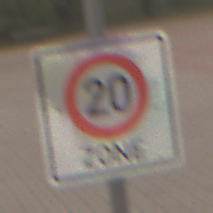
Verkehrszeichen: BeginnZone20
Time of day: MorningAfternoon
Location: Outdoor (Suburban)
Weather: Overcast
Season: NotSpecified
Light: Natural